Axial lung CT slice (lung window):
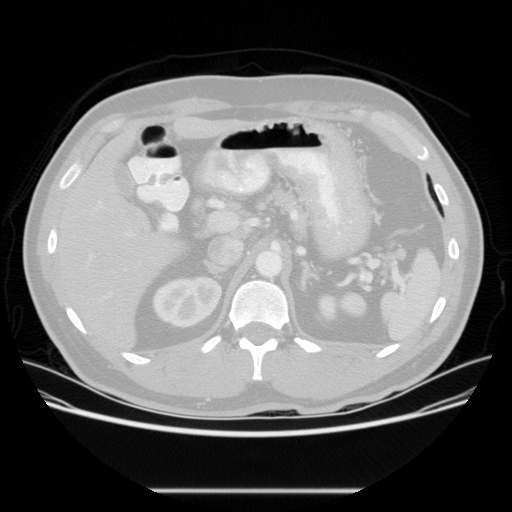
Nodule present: no